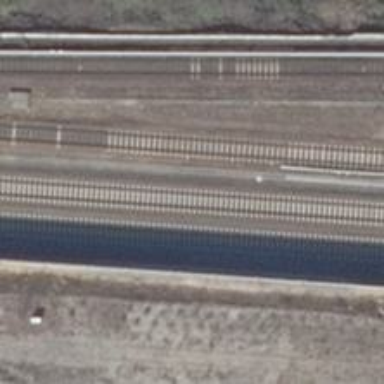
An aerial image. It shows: Railway signal.